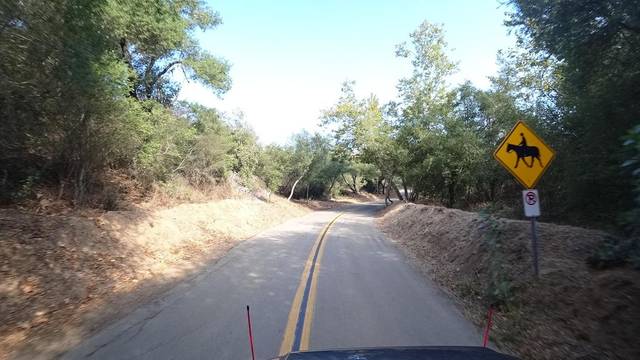
Region: United States
Coordinates: 33.09, -117.166